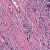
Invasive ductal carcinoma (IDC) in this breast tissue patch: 1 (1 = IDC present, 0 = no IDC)